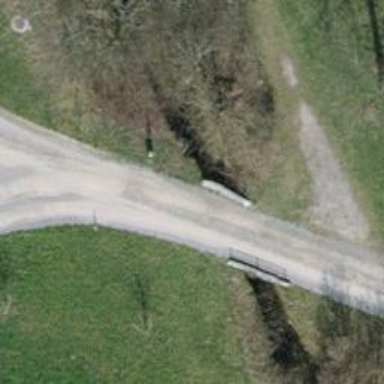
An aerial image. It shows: Track bridge with compacted surface. It is suitable for agricultural vehicles.